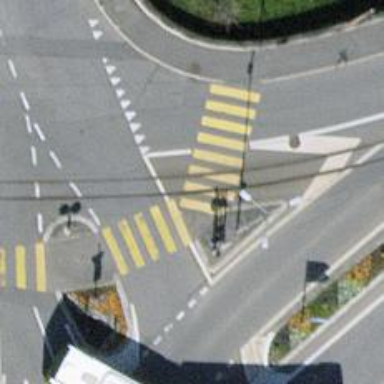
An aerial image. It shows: Railway crossing.